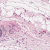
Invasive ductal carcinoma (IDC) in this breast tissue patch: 0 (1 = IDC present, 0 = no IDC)